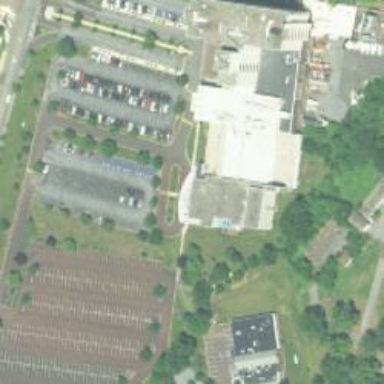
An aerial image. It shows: Hospital providing healthcare services.